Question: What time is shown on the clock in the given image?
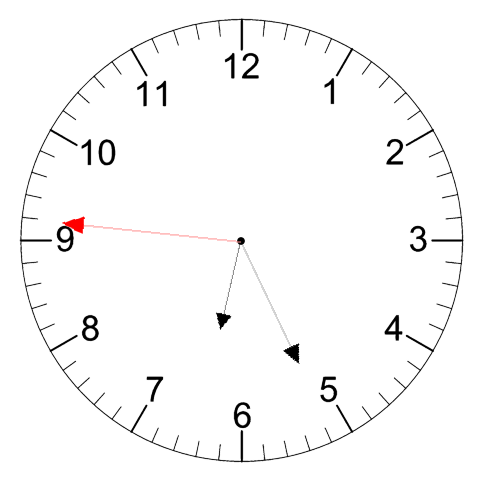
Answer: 06:25:46